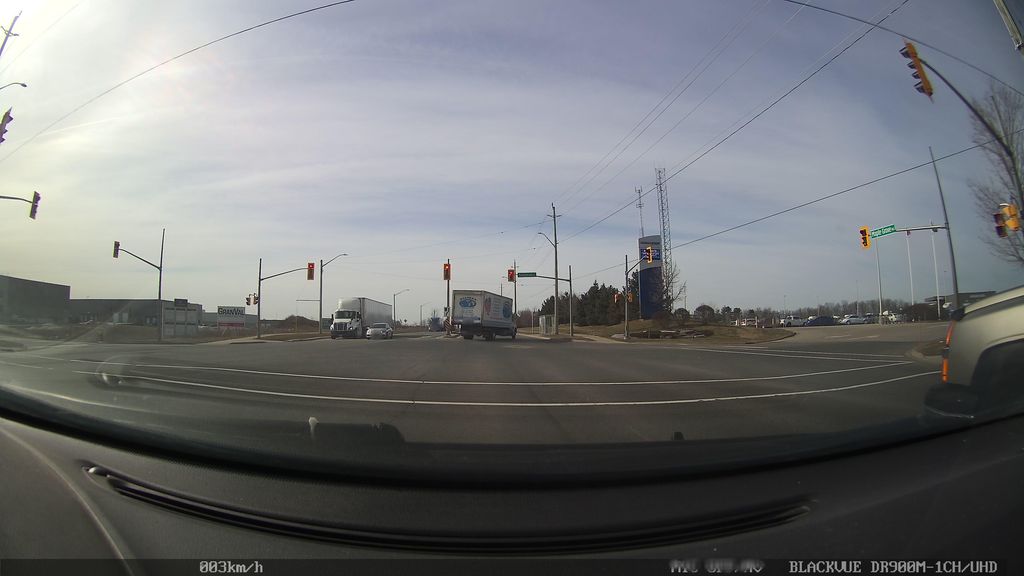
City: kitchener-waterloo